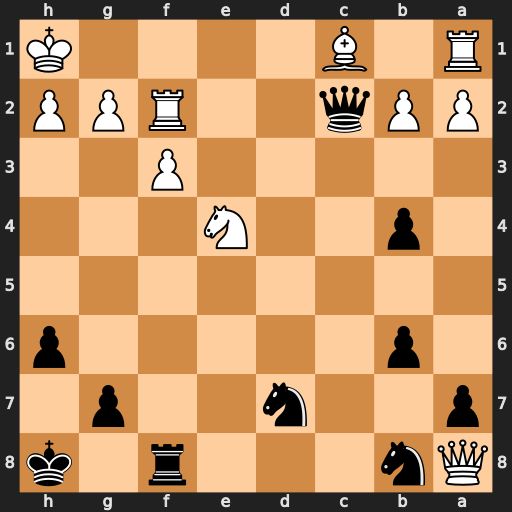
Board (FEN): Qn3r1k/p2n2p1/1p5p/8/1p2N3/5P2/PPq2RPP/R1B4K
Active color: b
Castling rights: -
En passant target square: -
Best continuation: Qd1+ Rf1 Qxf1#